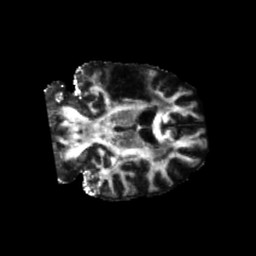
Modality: FA
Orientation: coronal
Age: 72
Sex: male
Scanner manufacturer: siemens
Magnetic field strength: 3 T
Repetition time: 5.25 s
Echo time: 0.08 s